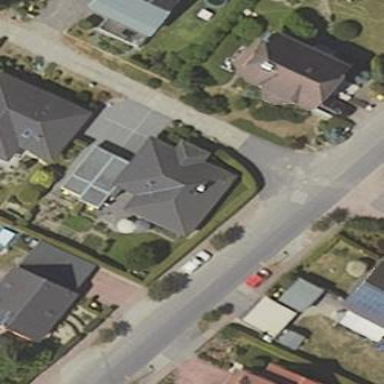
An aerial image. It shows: Simple house.